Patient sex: F
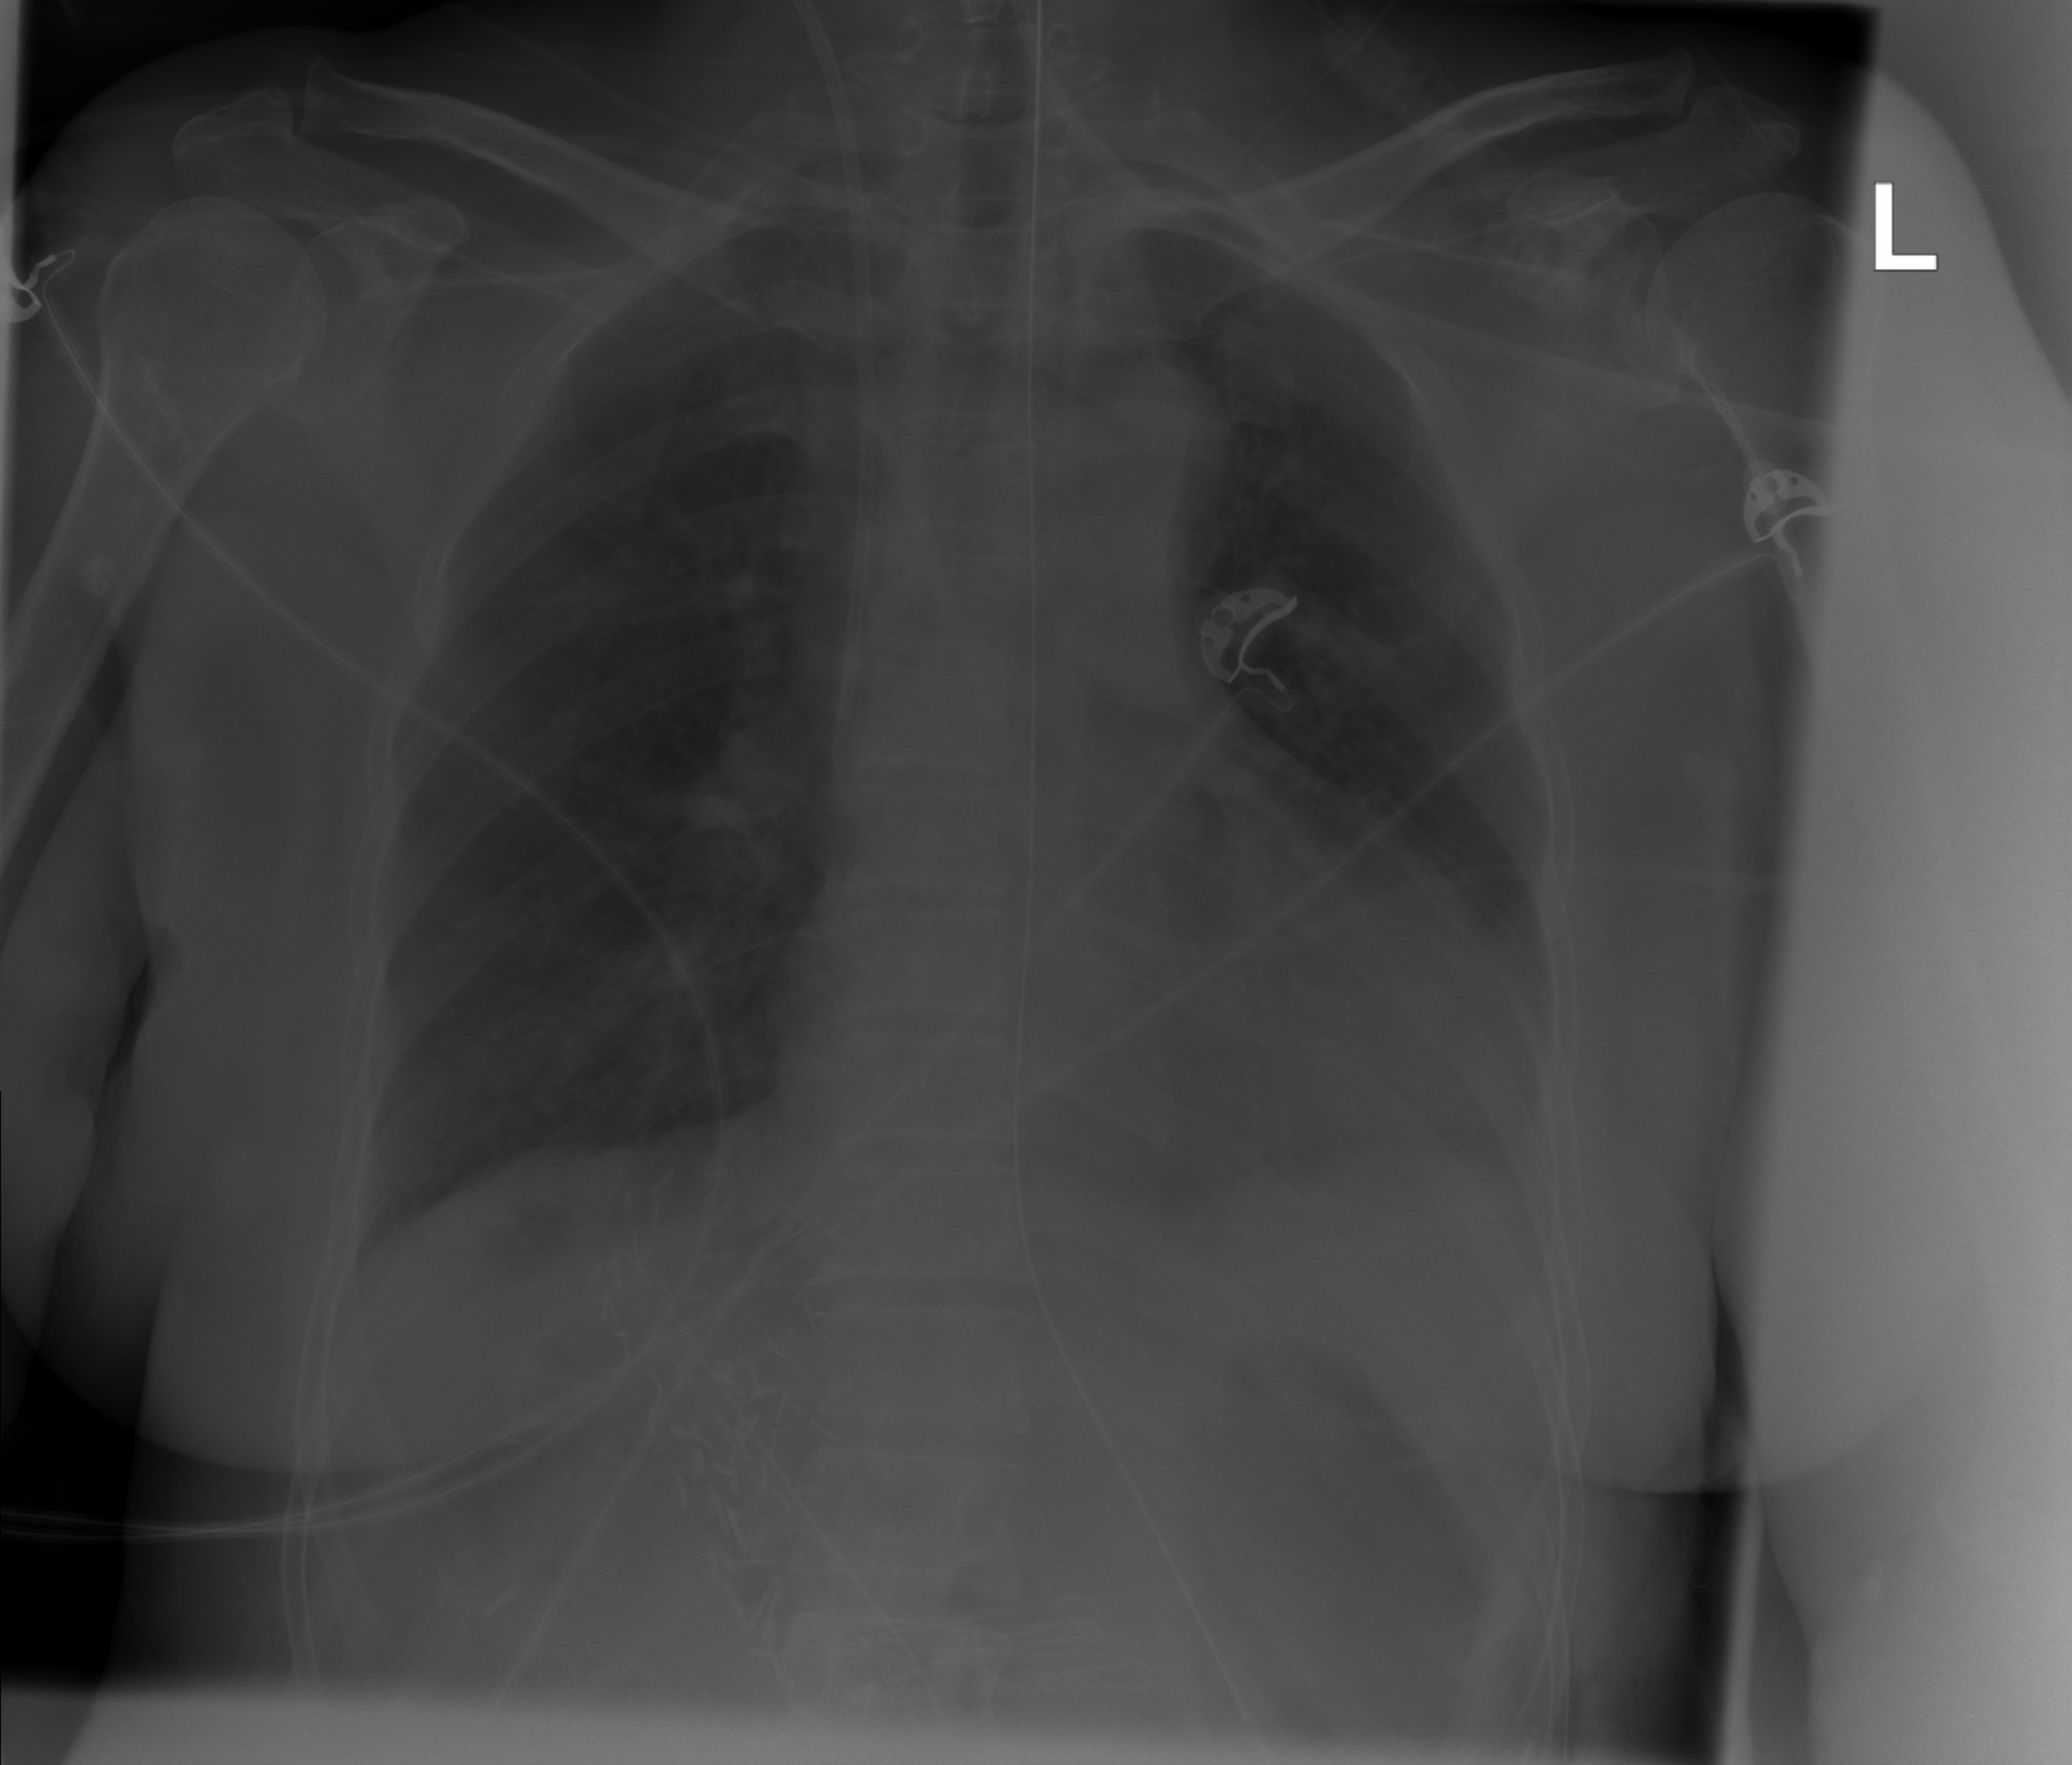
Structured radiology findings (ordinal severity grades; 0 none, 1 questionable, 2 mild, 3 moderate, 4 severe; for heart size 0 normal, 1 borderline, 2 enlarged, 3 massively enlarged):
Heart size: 0
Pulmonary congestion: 0
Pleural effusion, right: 0
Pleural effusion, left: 0
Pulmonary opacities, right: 0
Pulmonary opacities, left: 0
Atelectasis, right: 0
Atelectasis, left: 0